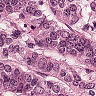
Metastatic tissue present: yes